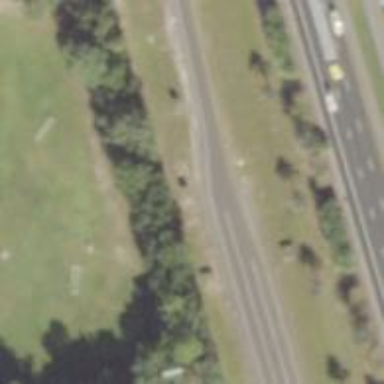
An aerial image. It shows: Asphalt motorway link.